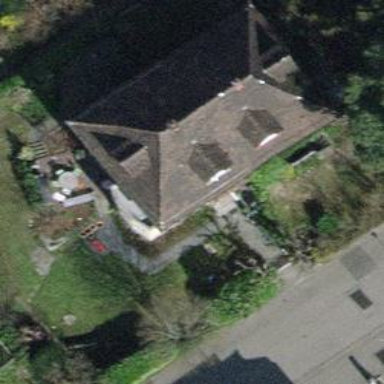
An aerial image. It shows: Semidetached house.